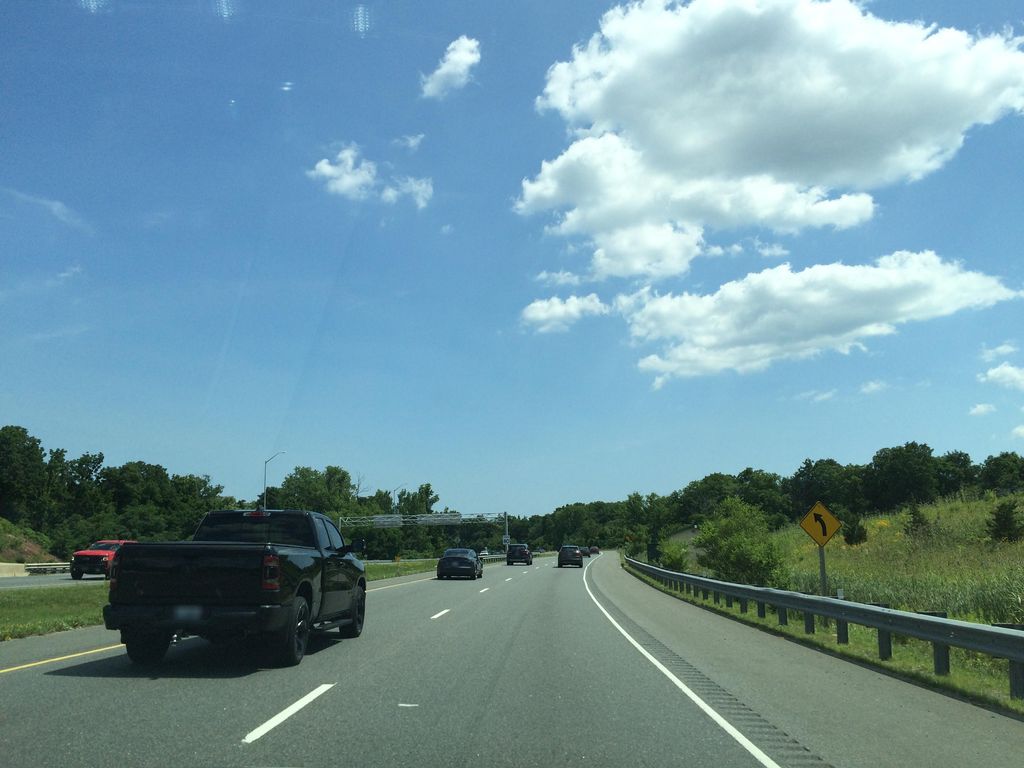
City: hamilton